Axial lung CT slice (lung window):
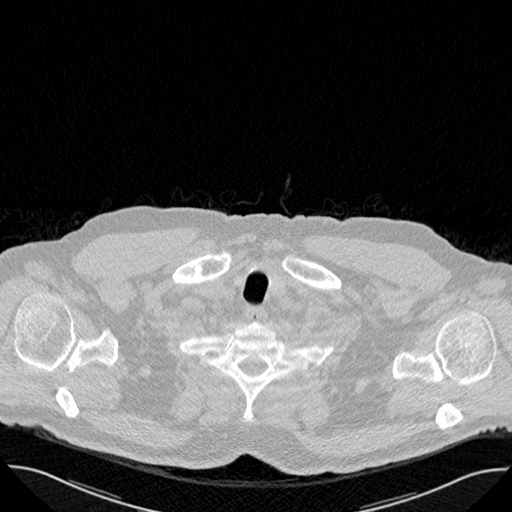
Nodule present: no